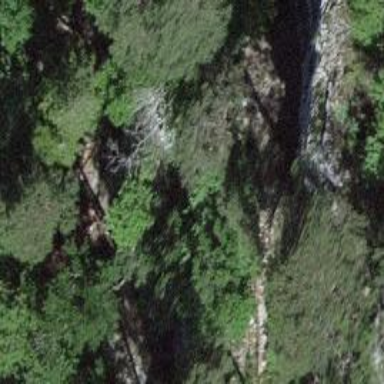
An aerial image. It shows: Natural cliff.